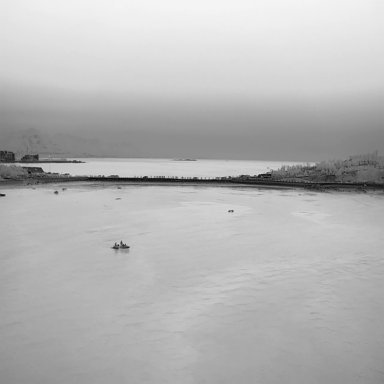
There are two canoes in the infrared image.